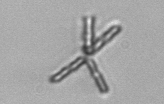
Label: Thalassionema